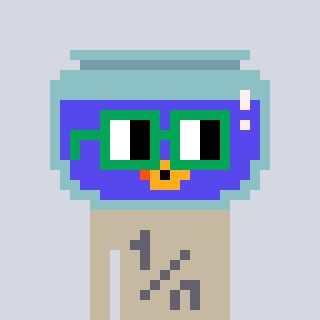
a pixel art character with square green glasses, a goldfish-shaped head and a bege-colored body on a cool background